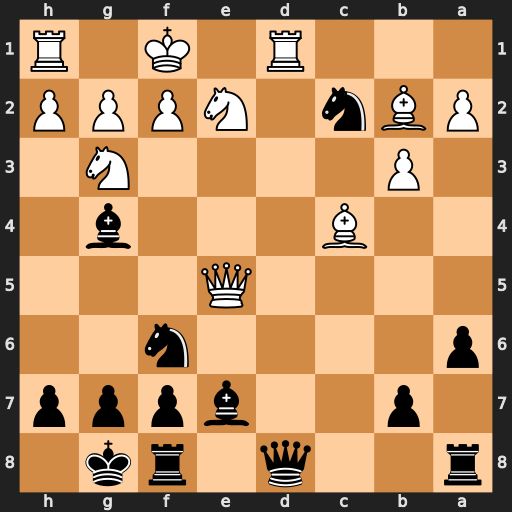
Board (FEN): r2q1rk1/1p2bppp/p4n2/4Q3/2B3b1/1P4N1/PBn1NPPP/3R1K1R
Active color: b
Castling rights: -
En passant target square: -
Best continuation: Qxd1#